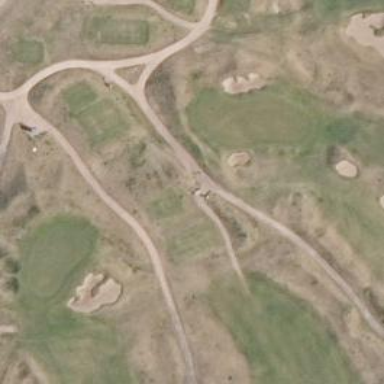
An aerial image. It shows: Path for both road and golf.